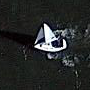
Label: Civil_yacht